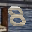
Label: 8